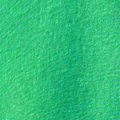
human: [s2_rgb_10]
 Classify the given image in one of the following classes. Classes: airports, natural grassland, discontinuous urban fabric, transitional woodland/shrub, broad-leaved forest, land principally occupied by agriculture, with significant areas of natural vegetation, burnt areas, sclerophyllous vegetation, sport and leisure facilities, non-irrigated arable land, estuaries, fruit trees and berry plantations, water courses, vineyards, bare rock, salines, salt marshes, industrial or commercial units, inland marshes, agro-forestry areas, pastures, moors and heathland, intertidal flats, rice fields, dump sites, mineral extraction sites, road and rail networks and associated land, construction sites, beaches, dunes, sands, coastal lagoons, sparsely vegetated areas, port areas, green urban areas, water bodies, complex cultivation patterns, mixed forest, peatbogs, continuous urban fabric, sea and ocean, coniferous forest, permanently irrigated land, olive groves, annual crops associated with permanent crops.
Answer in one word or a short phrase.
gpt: sea and ocean